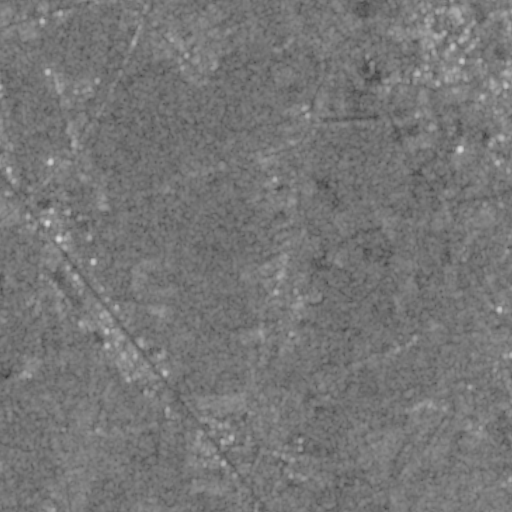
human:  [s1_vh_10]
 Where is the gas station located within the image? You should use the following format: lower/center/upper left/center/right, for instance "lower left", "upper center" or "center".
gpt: The gas station is located in the upper left of the image.
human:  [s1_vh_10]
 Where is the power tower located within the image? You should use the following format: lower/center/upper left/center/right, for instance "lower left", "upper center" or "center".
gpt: The power tower is located in the upper right of the image.
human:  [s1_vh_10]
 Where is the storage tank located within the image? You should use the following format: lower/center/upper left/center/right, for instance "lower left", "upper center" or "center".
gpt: The storage tank is located in the upper right of the image.
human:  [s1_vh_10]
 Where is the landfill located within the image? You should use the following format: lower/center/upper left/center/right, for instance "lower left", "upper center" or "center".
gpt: There is no landfill in the image.

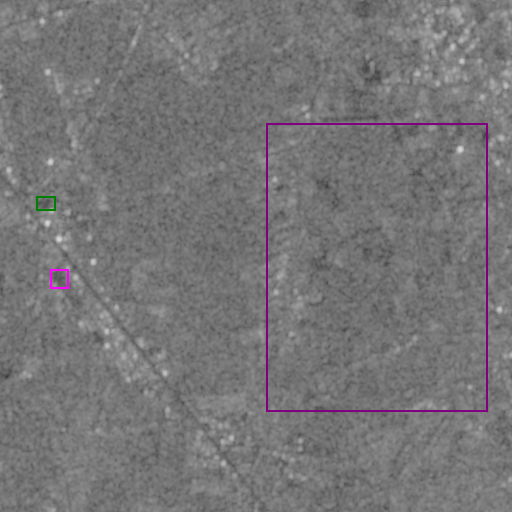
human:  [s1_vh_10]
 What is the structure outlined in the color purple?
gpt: The structure outlined in purple is a crop field.
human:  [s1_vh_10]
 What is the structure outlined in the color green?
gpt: The structure outlined in green is a park.
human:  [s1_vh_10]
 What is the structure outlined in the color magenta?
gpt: The structure outlined in magenta is a parking lot.
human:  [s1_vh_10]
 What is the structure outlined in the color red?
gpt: There is no red outline.